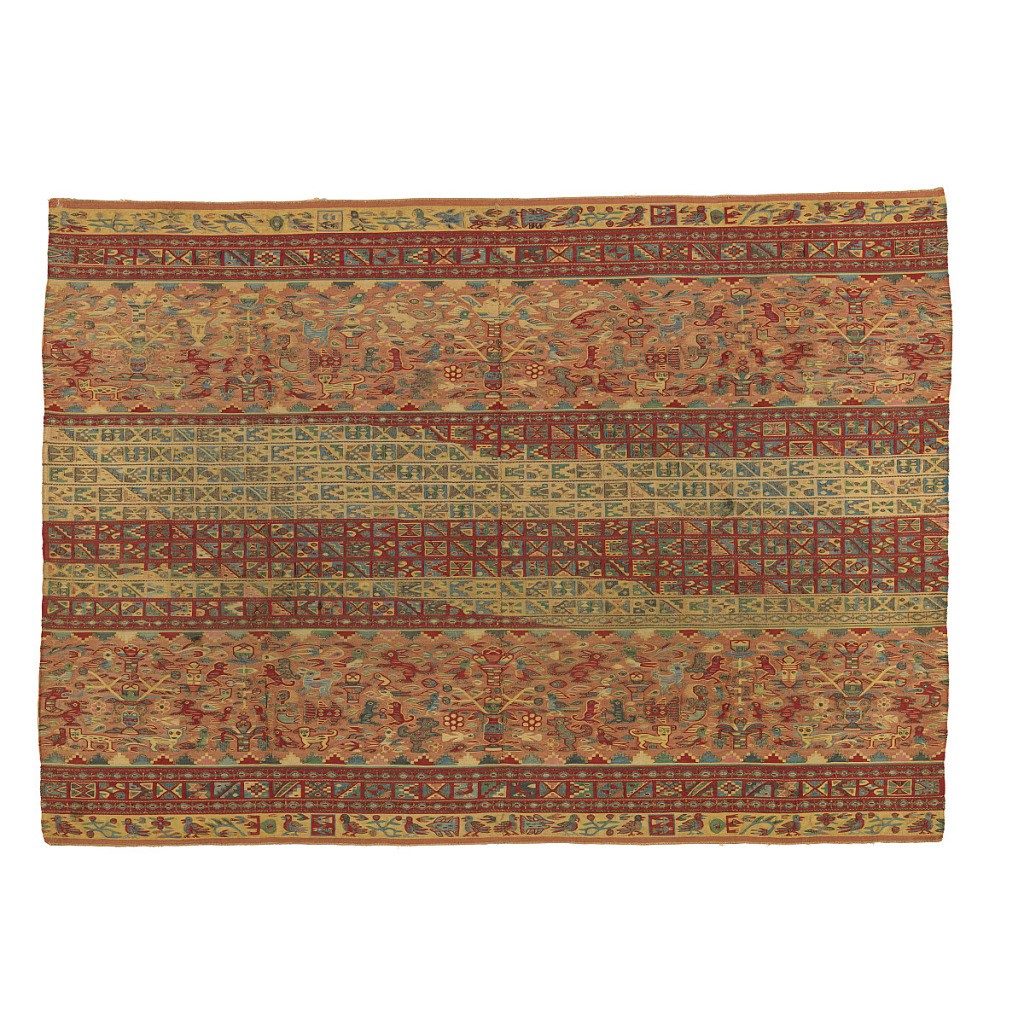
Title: Mantle
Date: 16th–17th century
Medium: warp: cotton; weft: silk, metallic (silver strips wrapped around linen core) Technique: plain weave with discontinuous wefts (tapestry), interlocked Label: Silk, metallic thread tapestry
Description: Mantle decorated with series of broad and narrow horizontal bands in reds, pale tan, cream, pale yellow, blues, silver.  A broad band across the middle is made up of ten narrow bands, with adjacent rectangles containing Inca geometric patterns and some adapted Tiahuanaco eye forms, separated throughout and edged top and bottom with variety of guard stripes.  Above and below this broad central band are slightly narrower pink bands, edged top and bottom with small stepped scallops and filled with close-set mermaids and bird, fish, animal and floral motives, seemingly scattered, but actually set symmetrically on either side of two central vases set one above the other in each band and filled with flowers and fruit. Two narrow bands with attendant varied guard stripes border the mantle at top and bottom; the inner red band is similar to the bands in the center of the mantle; the outer cream-grounded band contains a series of bird, fish, and floral motives symmetrically spaced on either side of the central axis of the mantle; pink guard stripes terminate the mantle at top and bottom.